Question: I am trying to align children in a flex container navbar, but for some reason they are on top of each other, can anyone explain why this is happening and how I can solve this issue? I have tried displaying inline-block for the parent element, but nothing changes.
'''
.navbar-container {
background-color: rgb(20, 40, 92);
height: 110px;
display: flex;
}
.navbar-children {
align-self: center;
position: absolute;
left: 50%;
transform: translate(-50%);
}
.globe-container {
position: absolute;
right: 10%;
align-self: center;
}
.globe-container i {
color: white;
font-size: x-large;
}
'''
'''
<div className="navbar-container">
<img src="logo192.png"></img>
<div className="navbar-children">
<input type="text" placeholder="Search City or Zip Code" />
<button>
<i class="fa fa-search" aria-hidden="true"></i>
</button>
</div>
<div className="globe-container">
<i class="fa fa-globe" aria-hidden="true"></i>
<p>US | F</p>
</div>
<div className="bars-icon">
<button>
<i aria-hidden="true"></i>
</button>
</div>
</div>
'''
Here is the navbar:

I am trying to get the globe along with the US | F to be in a line.
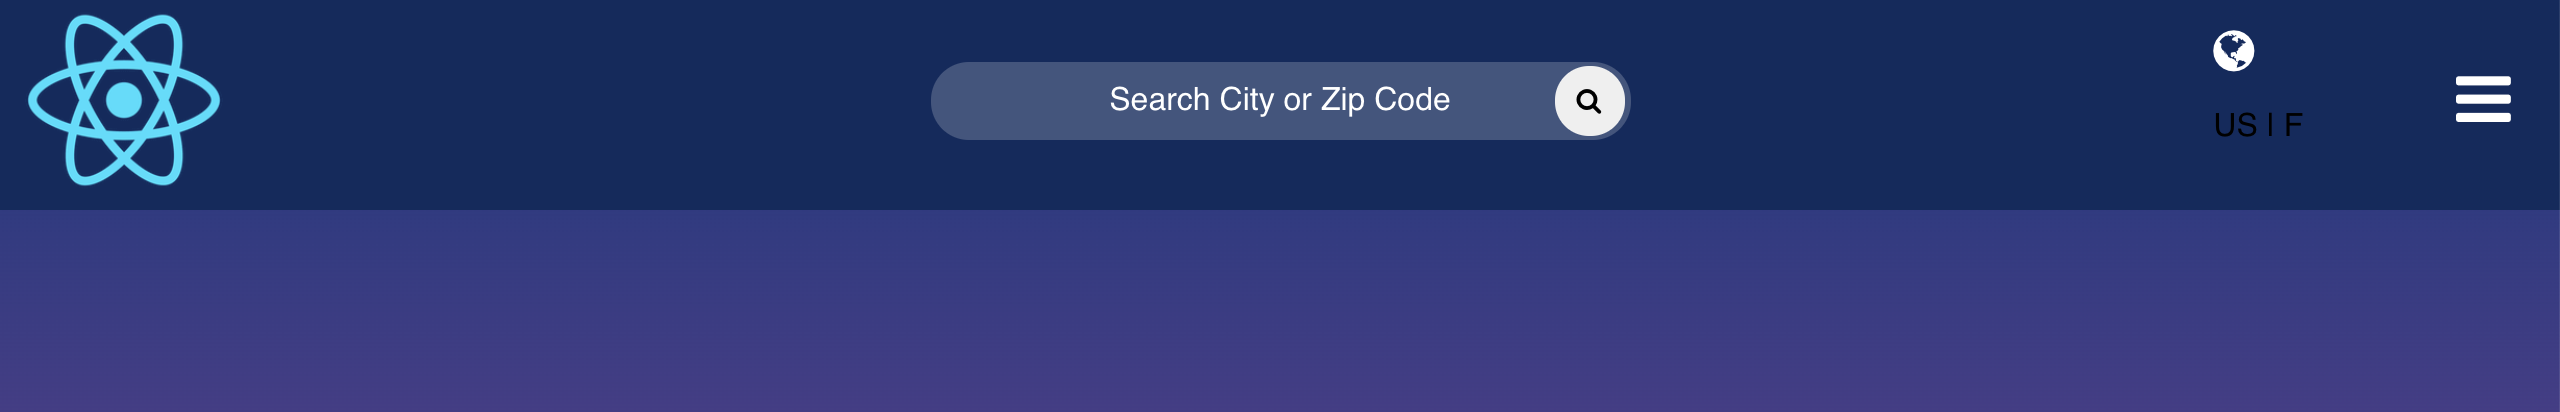
Answer: inside your '.globe-container' add the following properties.
'''
display: flex;
align-items: center;
'''